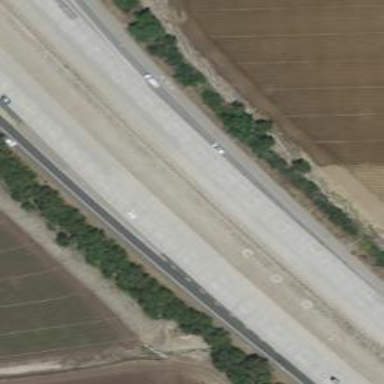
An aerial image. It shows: Motorway junction.